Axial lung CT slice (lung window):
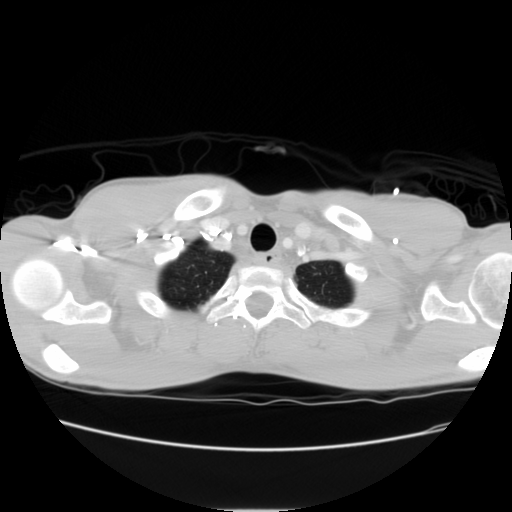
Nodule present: no